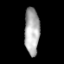
Tissue: lung
Cell type: Myeloid cells
Senescence score: 0.5448
Nuclear area (px): 690
Mean DAPI intensity: 172.128